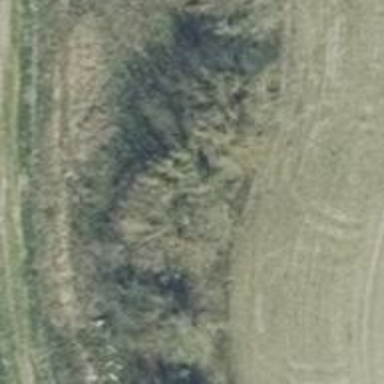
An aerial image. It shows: Row of deciduous broadleaved trees.